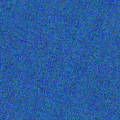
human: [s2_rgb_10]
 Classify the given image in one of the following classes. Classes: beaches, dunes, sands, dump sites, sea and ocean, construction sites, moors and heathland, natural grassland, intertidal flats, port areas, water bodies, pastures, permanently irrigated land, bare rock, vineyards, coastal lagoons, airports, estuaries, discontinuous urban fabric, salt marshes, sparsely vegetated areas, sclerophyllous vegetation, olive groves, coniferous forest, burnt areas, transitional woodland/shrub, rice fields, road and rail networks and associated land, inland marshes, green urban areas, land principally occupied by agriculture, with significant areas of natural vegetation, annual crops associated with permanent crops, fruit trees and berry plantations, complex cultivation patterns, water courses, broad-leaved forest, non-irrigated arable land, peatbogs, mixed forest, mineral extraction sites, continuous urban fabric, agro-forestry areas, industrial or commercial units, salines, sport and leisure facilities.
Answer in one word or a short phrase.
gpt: sea and ocean